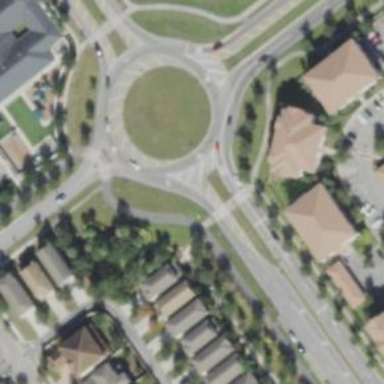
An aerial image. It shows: Secondary road with asphalt surface leading to roundabout junction.